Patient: sex M, age 36
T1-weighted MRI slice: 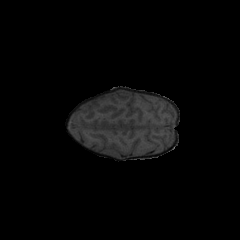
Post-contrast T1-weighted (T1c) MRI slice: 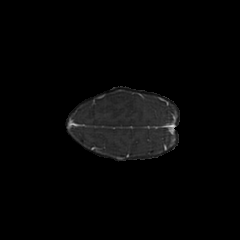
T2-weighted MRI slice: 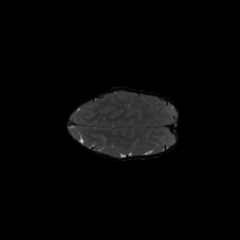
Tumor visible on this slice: no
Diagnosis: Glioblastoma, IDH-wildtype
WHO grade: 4